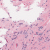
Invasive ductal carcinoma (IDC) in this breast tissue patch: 0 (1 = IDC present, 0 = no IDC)